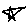
Label: star